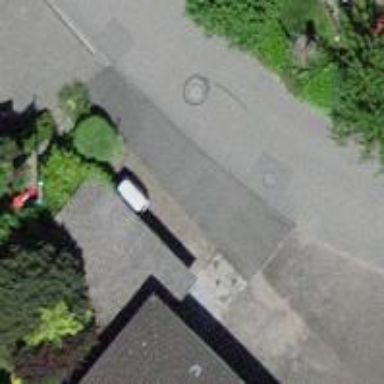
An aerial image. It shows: Garage.